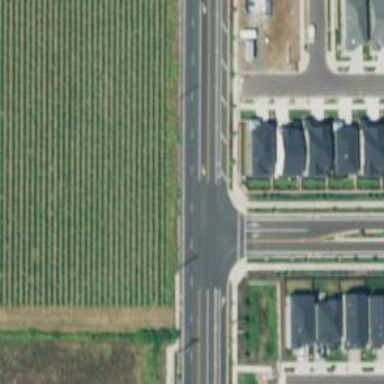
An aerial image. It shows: Unmarked crossing on the road.